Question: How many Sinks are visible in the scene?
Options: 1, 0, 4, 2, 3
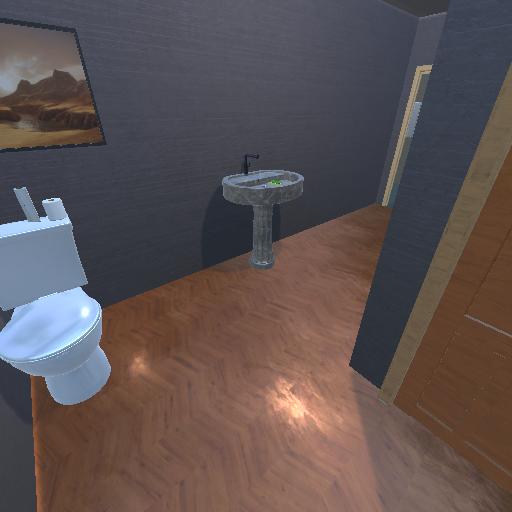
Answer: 1